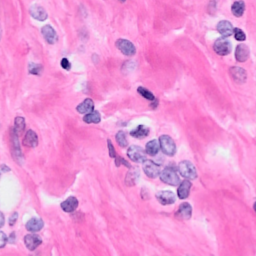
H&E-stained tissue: Breast